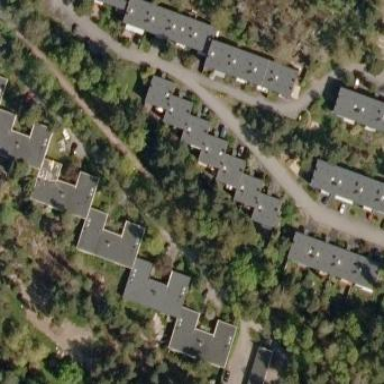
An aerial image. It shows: Terrace building.